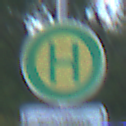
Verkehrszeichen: Haltestelle
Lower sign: ZeitangabenMitBeschraenkungAufWochentage5
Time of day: MorningAfternoon
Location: Outdoor (Nature)
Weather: PartlyCloudy
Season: NotSpecified
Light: Natural